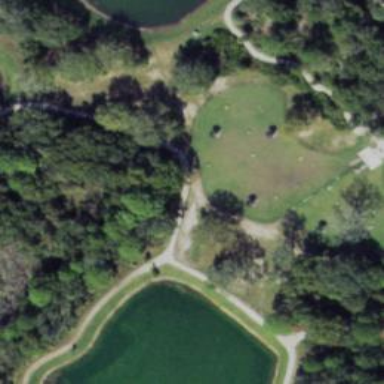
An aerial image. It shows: Dog park for leisure land.